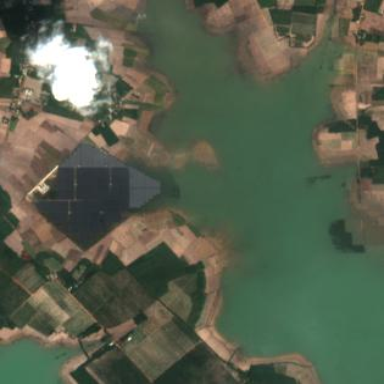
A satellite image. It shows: Solar power plant utilizing photovoltaic technology.